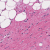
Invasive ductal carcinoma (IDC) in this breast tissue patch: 1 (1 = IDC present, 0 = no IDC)